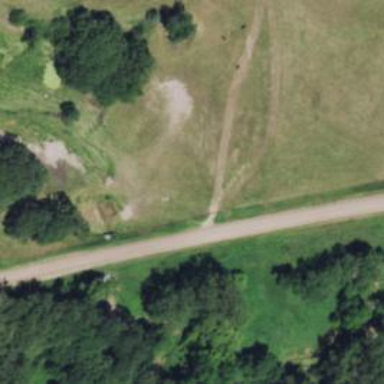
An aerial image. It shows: Unclassified road.